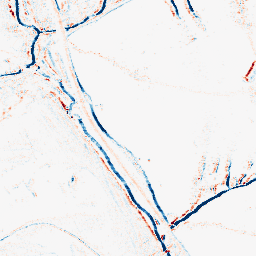
Category: morphological
Decomposition family: morphological_rect
Decomposition parameters: operation: average
width: 5
height: 3
Upsampling method: regularized
Upsampling parameters: scale: 2
lambda_reg: 0.01
Upsampling scale: 2